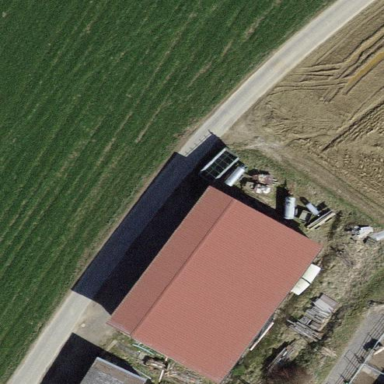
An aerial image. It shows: Farm auxiliary building.